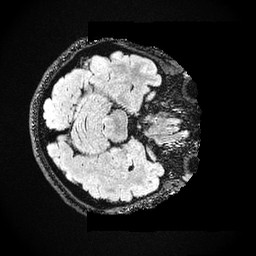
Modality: FLAIR
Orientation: axial
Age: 50
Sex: female
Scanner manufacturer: ge
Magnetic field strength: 3 T
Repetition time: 4.802 s
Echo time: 0.1156 s